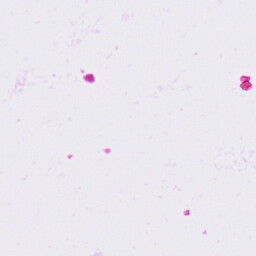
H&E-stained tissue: Lung